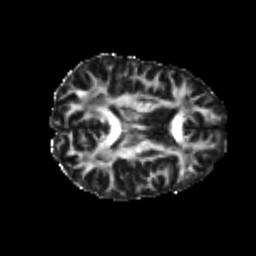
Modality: FA
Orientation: axial
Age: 23
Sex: female
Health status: healthy
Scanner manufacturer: philips
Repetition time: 7.387 s
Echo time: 0.08599 s